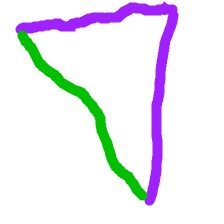
Shape: triangle